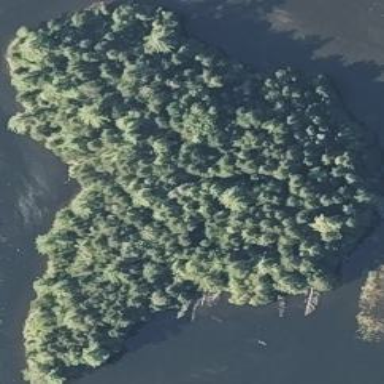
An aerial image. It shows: Islet surrounded by natural beauty.